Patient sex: M
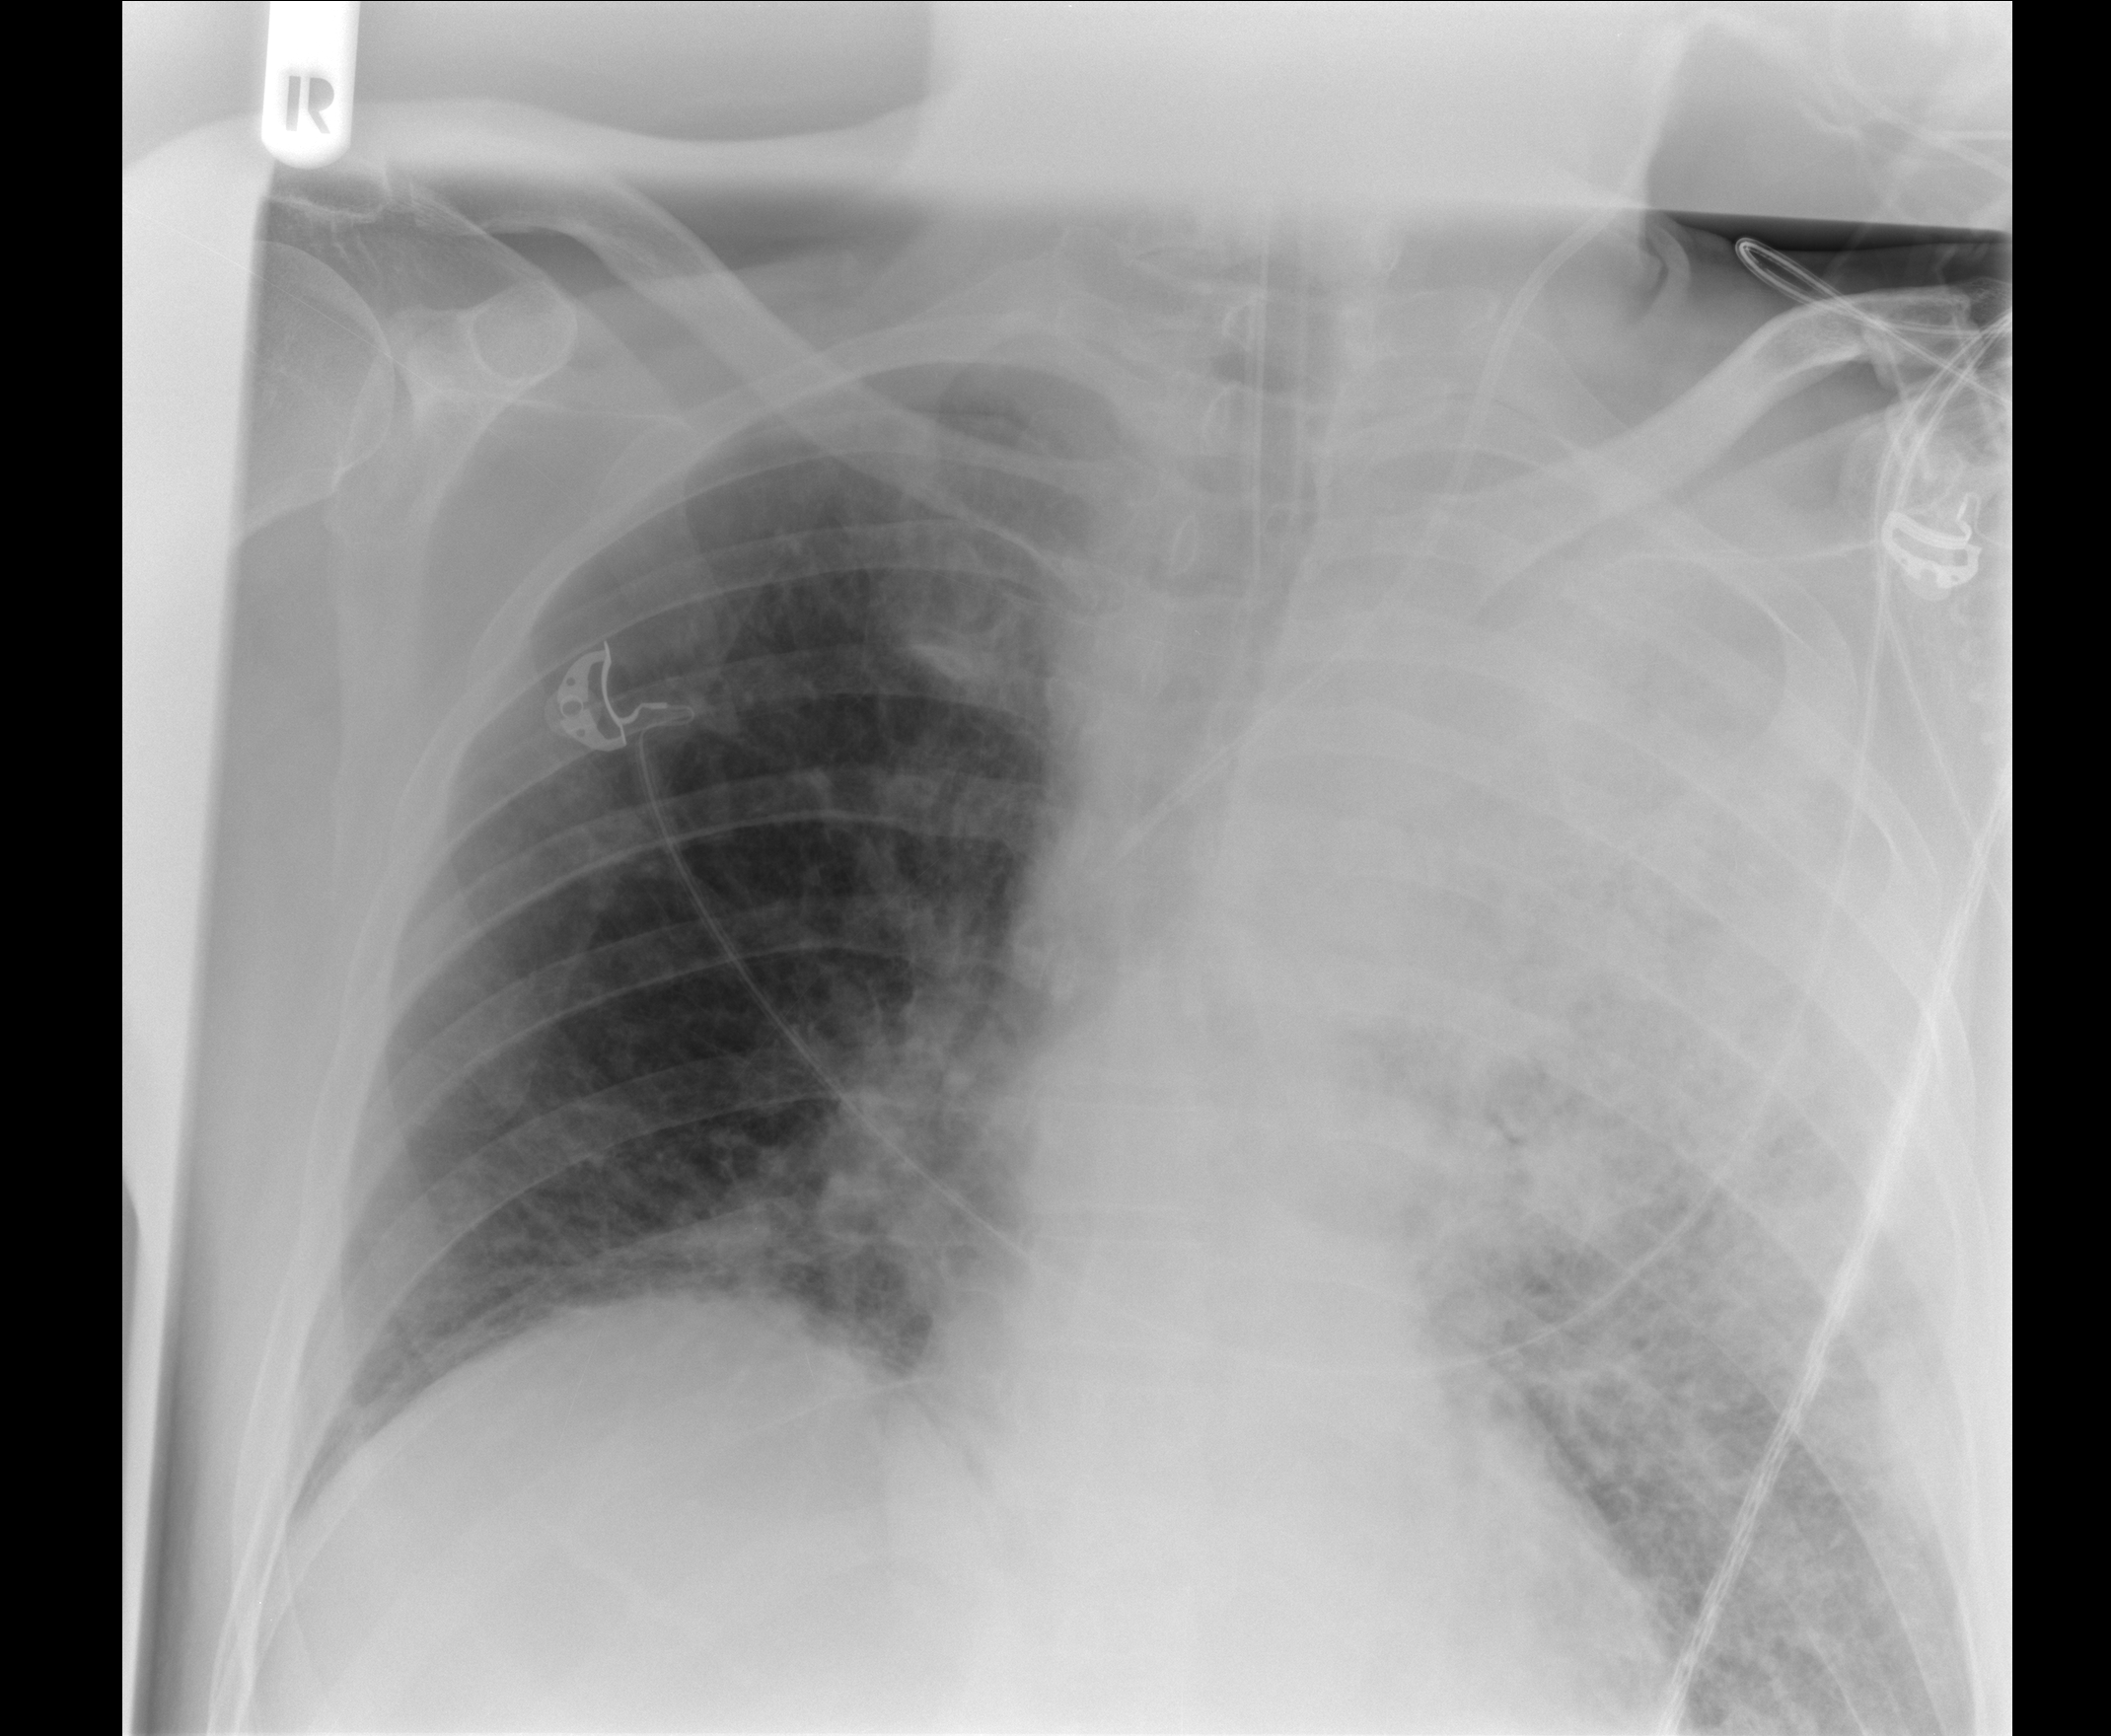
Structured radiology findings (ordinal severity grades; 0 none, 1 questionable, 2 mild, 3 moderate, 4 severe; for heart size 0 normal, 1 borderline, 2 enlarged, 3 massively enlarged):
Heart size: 0
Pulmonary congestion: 0
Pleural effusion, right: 0
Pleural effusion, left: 0
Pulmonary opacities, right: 0
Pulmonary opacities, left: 4
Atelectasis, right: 1
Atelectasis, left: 3